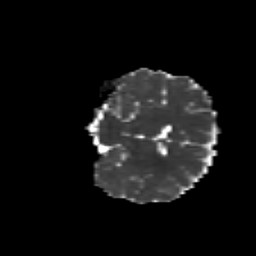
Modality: MD
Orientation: coronal
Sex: female
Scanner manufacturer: siemens
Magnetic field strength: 3 T
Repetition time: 5 s
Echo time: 0.071 s